Question: I need my messages should be ordered based on timestamp ("createdAt" is the name of filed) i can do it in earlier versions of firebase but cant fig out how to do it in firebase v9
DATA STRUCTURE ON FIRESTORE

'''
const [messages, setMessages] = useState([])
useEffect(() => {
const unsub = onSnapshot(doc(db, "messages", state.id), (snapshot) => {
if(snapshot.data()){
console.log(123,Object.values(snapshot.data()))
setMessages(Object.values(snapshot.data()))
}
});
}, [])
'''
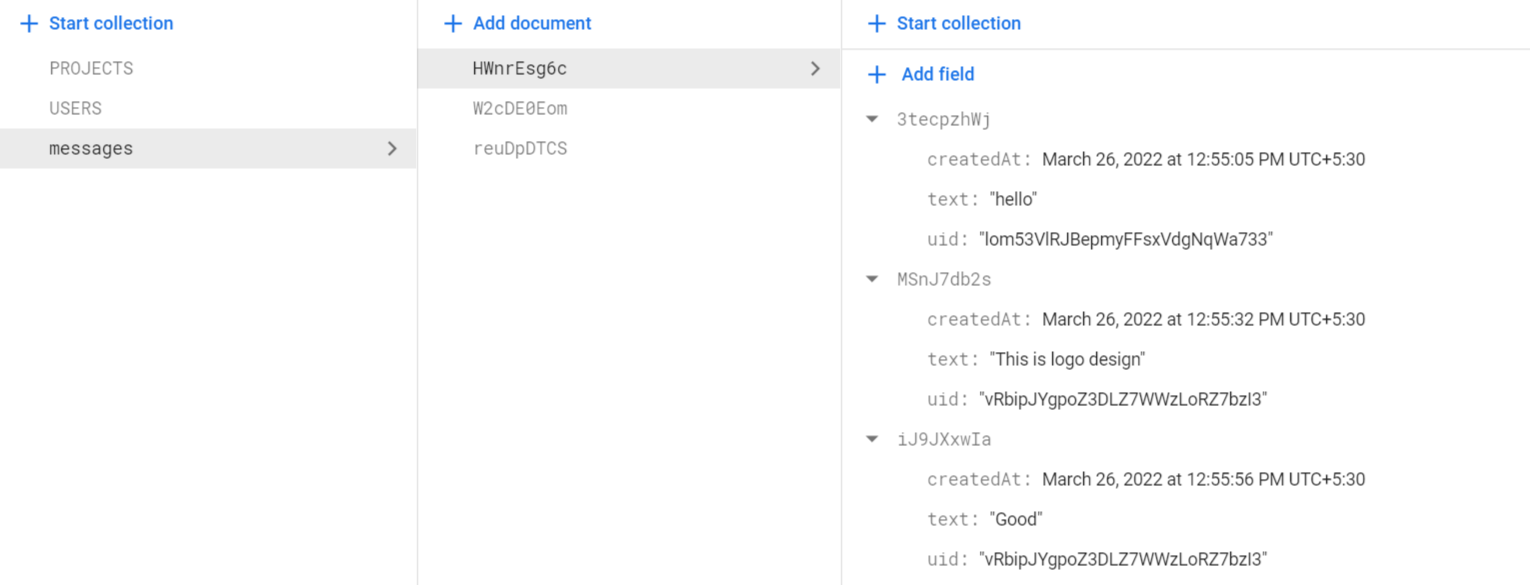
Answer: What you have in your document is not an array. They are just fields with random IDs. You can sort them using '.sort()' as shown below:
'''
if (snapshot.data()) {
const sortedMessages = Object.values(snapshot.data()).sort((a, b) => a.createdAt.toMillis() - b.createdAt.toMillis())
setMessages(sortedMessages);
}
'''